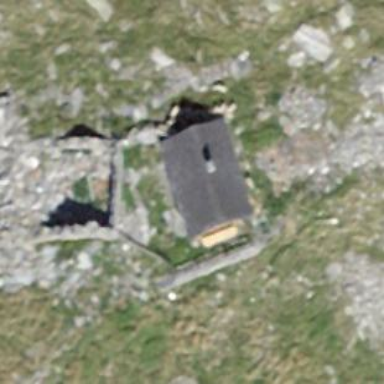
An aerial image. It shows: Wilderness hut serving as basic shelter.